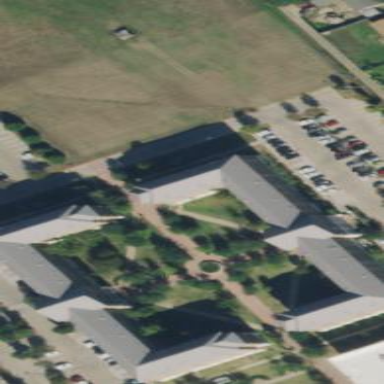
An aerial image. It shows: Building with hipped roof design.